Interaction volume radius: 5 \u00c5
Interaction volume height: 25 \u00c5
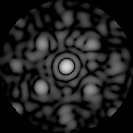
Disorder parameter: 0.5856